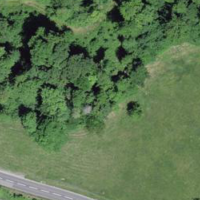
EUNIS habitat code: 52
Species observed at this site:
Gryllus campestris